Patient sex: F
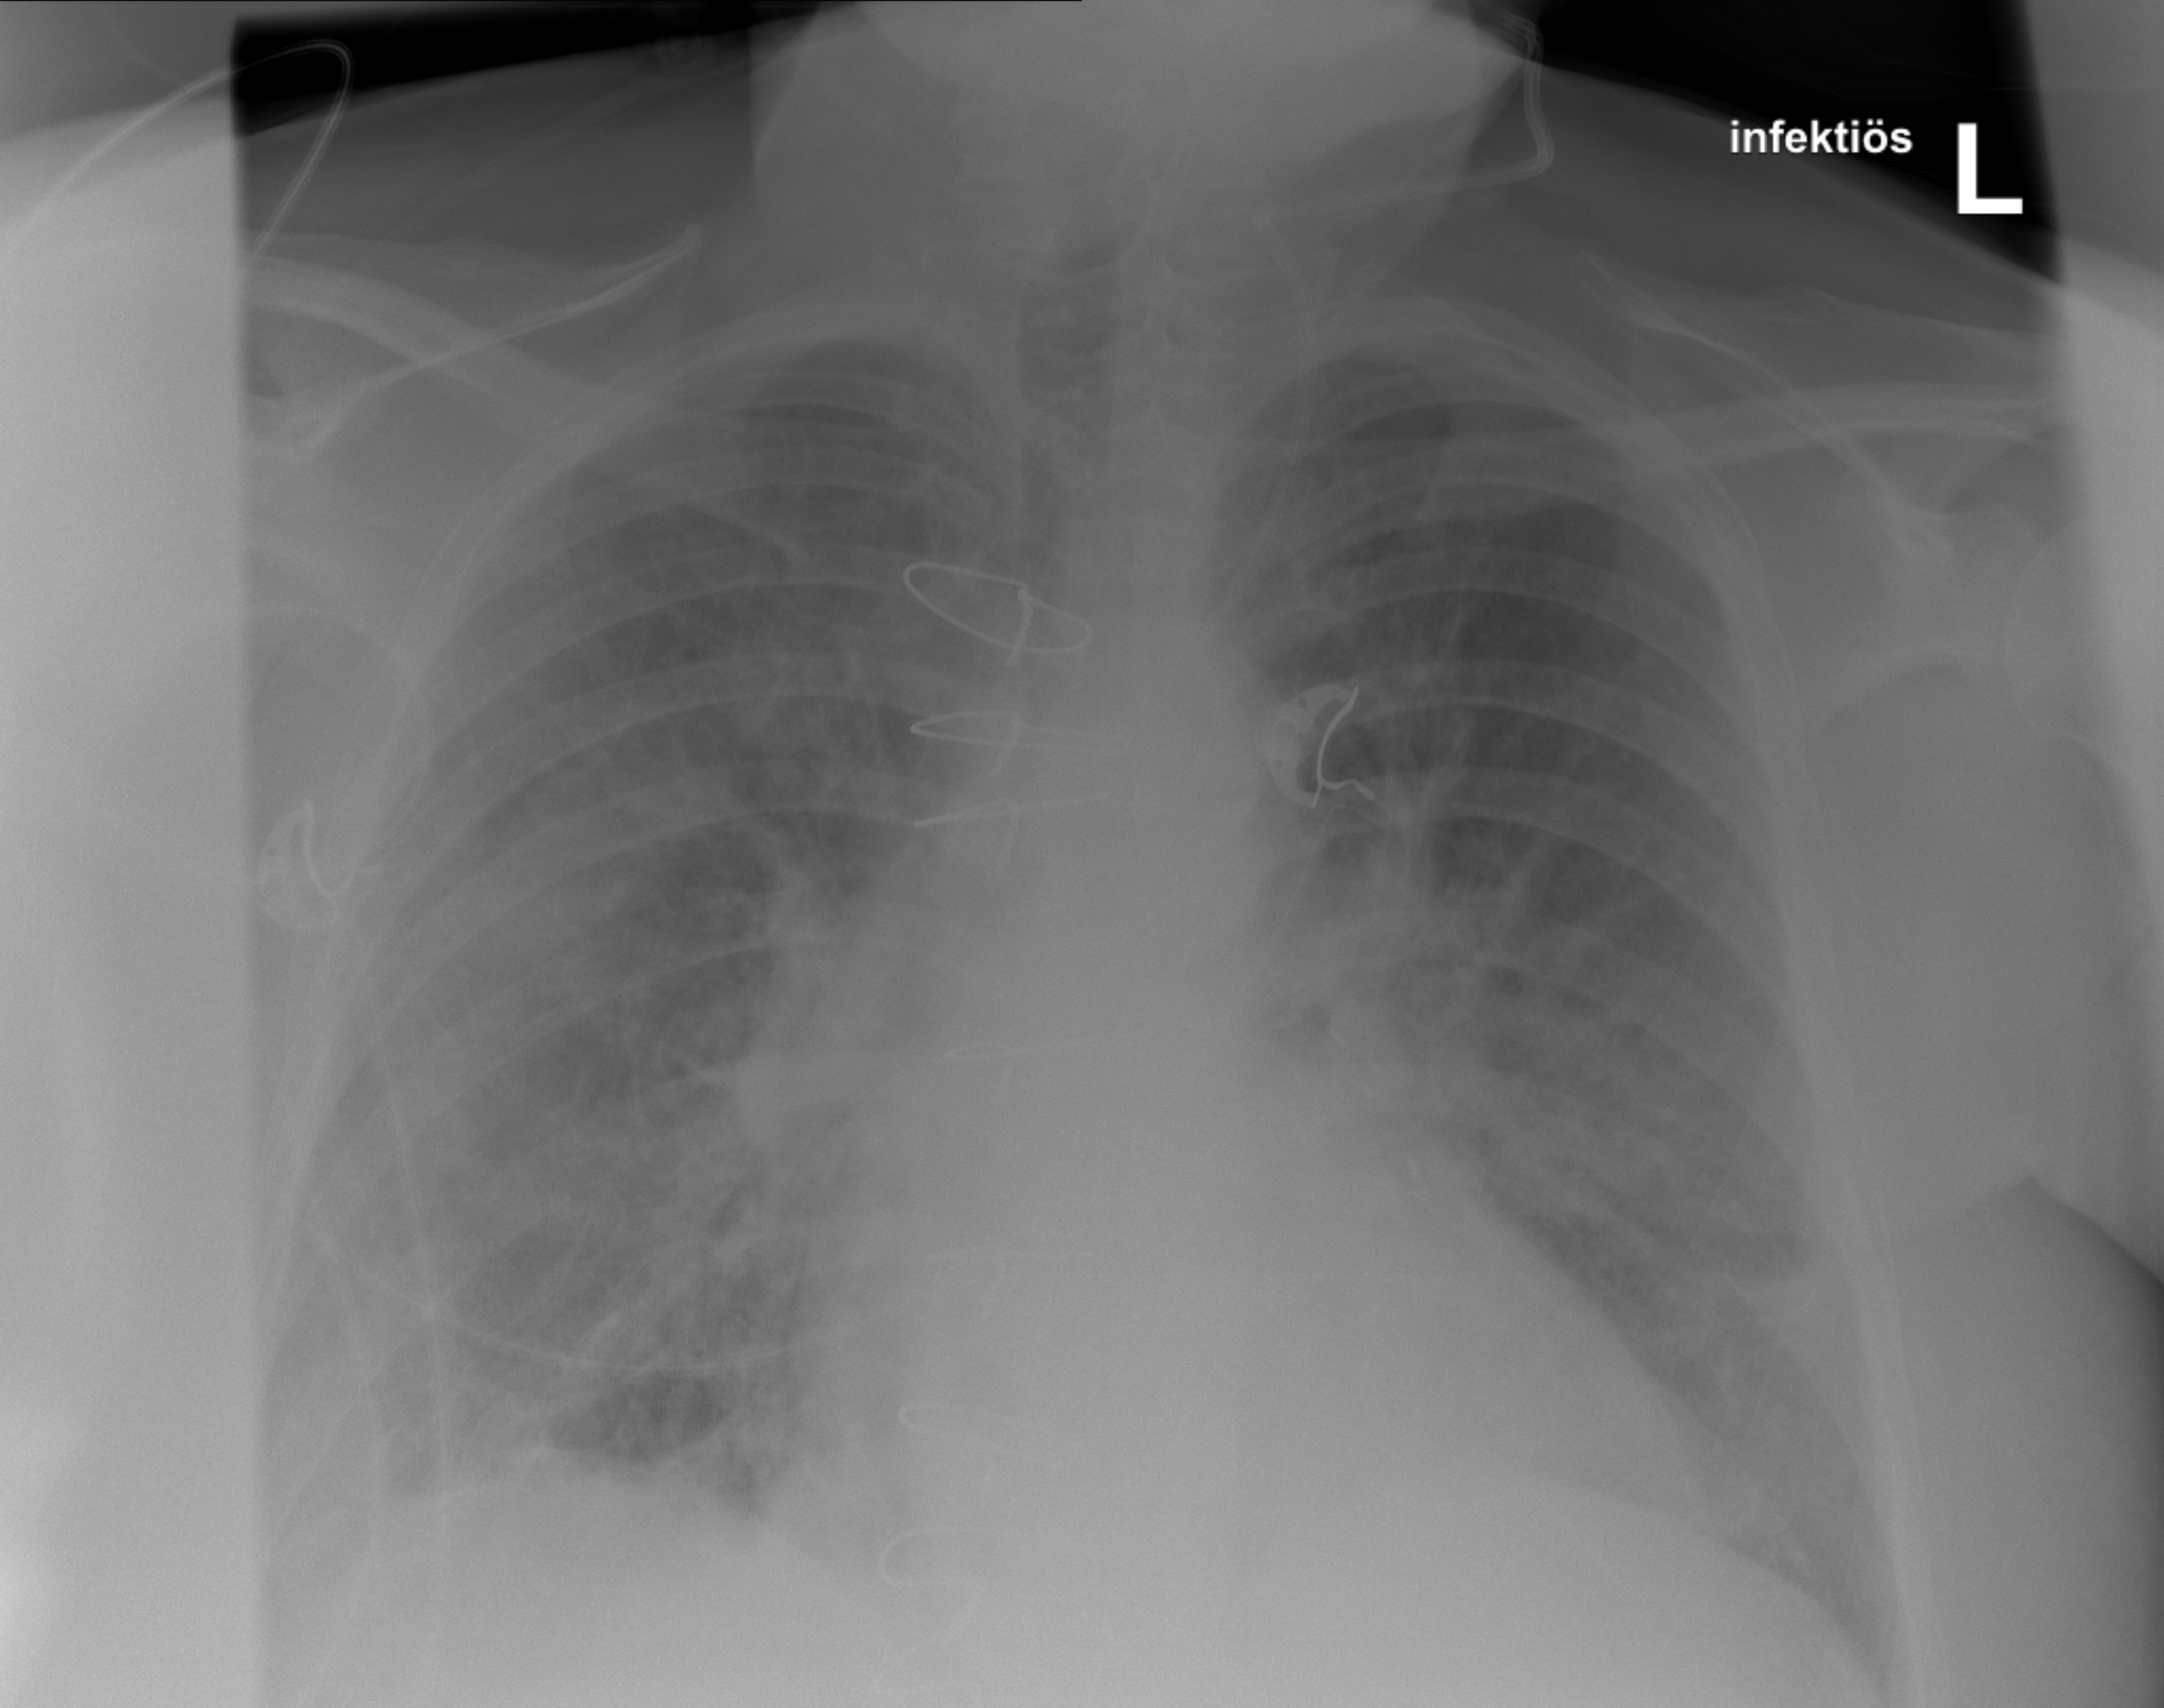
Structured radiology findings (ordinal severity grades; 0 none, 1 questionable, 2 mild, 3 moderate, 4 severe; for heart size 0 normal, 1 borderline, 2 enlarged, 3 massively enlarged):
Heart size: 1
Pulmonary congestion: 0
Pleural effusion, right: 0
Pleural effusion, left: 0
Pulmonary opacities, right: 3
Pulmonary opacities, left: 2
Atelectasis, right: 0
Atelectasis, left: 0